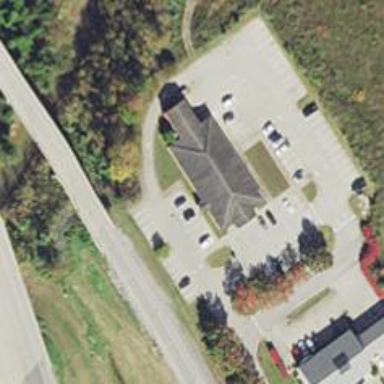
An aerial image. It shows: Post office.